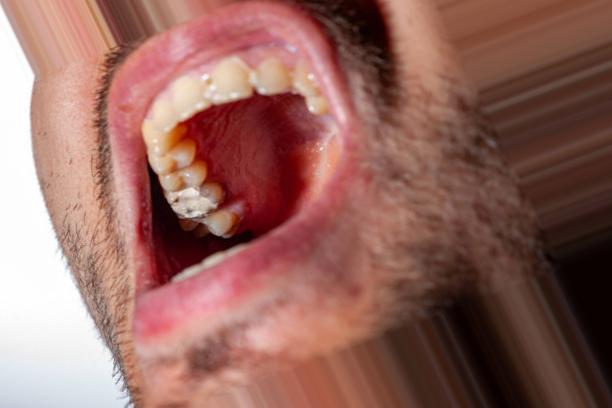
Condition: Caries